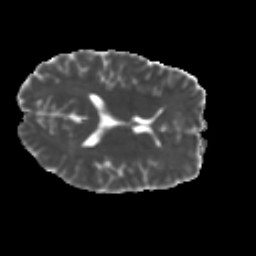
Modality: MD
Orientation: axial
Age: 27
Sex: male
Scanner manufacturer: ge
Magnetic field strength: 3 T
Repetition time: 7.8 s
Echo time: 0.0606 s